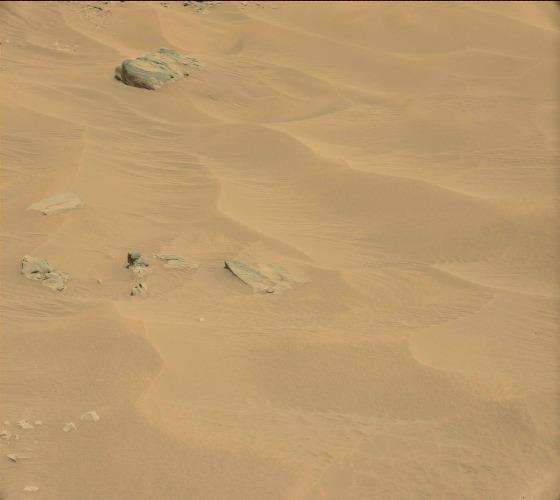
Terrain classes present: Bedrock, Gravel / Sand / Soil, Rock